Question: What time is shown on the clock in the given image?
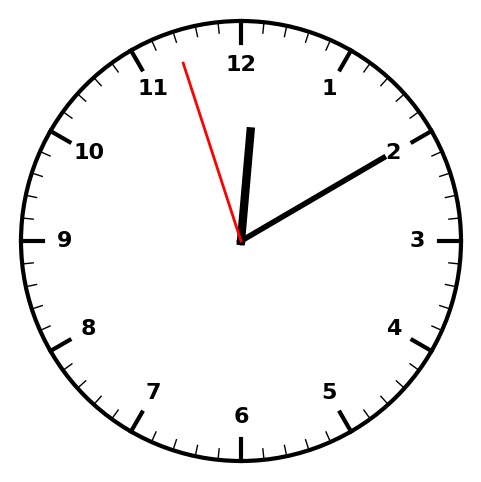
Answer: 12:09:57